Question: I made a simple application including VLCPlugin in .NET 2012 including framework 4.
I need to install the application in non-frame work installed machines also. Now when I build the application and try to install on a machine the following error showing.
My question is how to export the entire application including frameworks ? So that clients can install and works the application.
Anyone please help
Thanks in advance

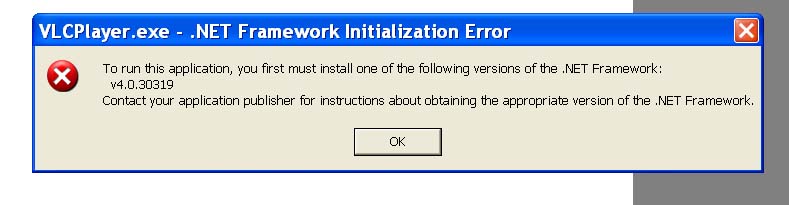
Answer: You must use and installer of some kind. For Visual Studio 2012, you can publish the application using <URL> versions of the .NET installation package from Microsoft.